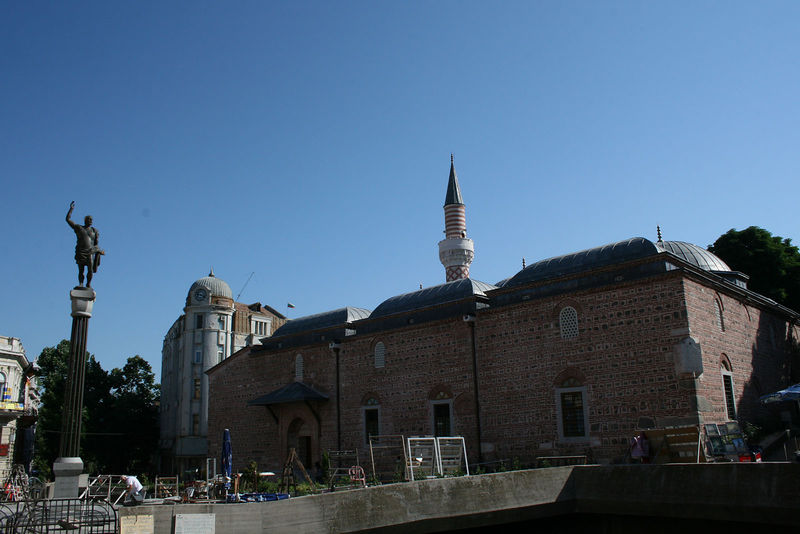
Titel: Dschumaja Dschamija
Institution: Plovdiv
Schlagwörter: mann, fenster, säule, gebäude, sonnenschirm, zaun, häuser, turm, garten, statue, markt, platz, foto, fotografie, moschee, zement, denkmal, rüstung, minarett, verkaufsstände, minaret, flohmarkt, gebetshaus